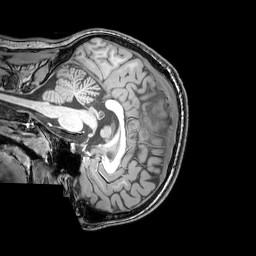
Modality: T1w
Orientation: sagittal
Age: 23
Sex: male
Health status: healthy
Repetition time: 0.081 s
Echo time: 0.037 s